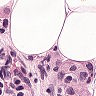
Metastatic tissue present: yes